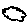
Label: cloud